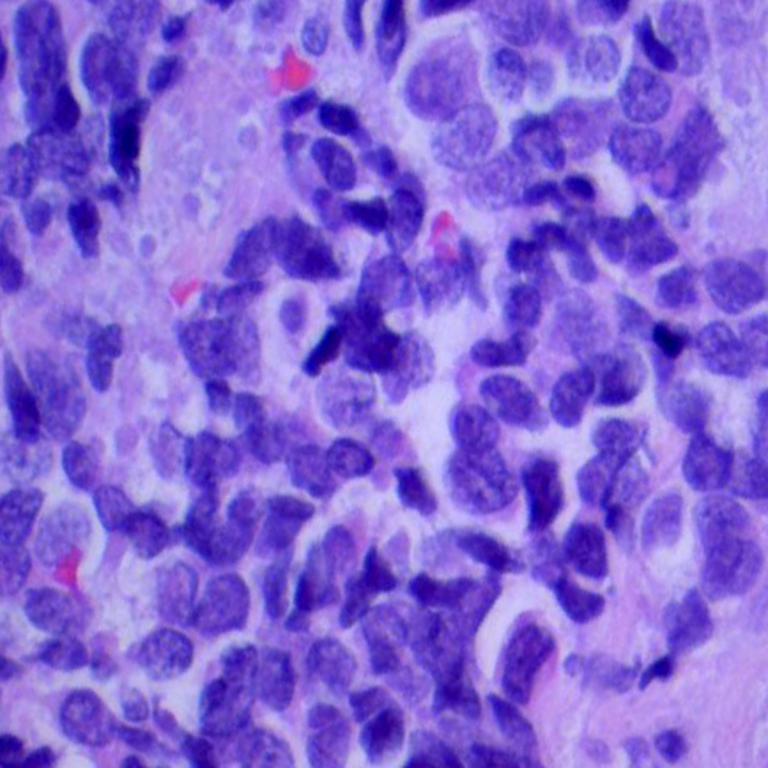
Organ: lung
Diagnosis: squamous carcinomas